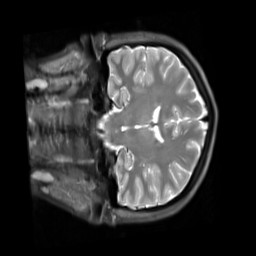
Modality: PDw
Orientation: coronal
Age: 24
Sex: male
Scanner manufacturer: siemens
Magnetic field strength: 3 T
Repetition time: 11.88 s
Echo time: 0.014 s